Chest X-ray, PA view. Patient: 50 years old, sex F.
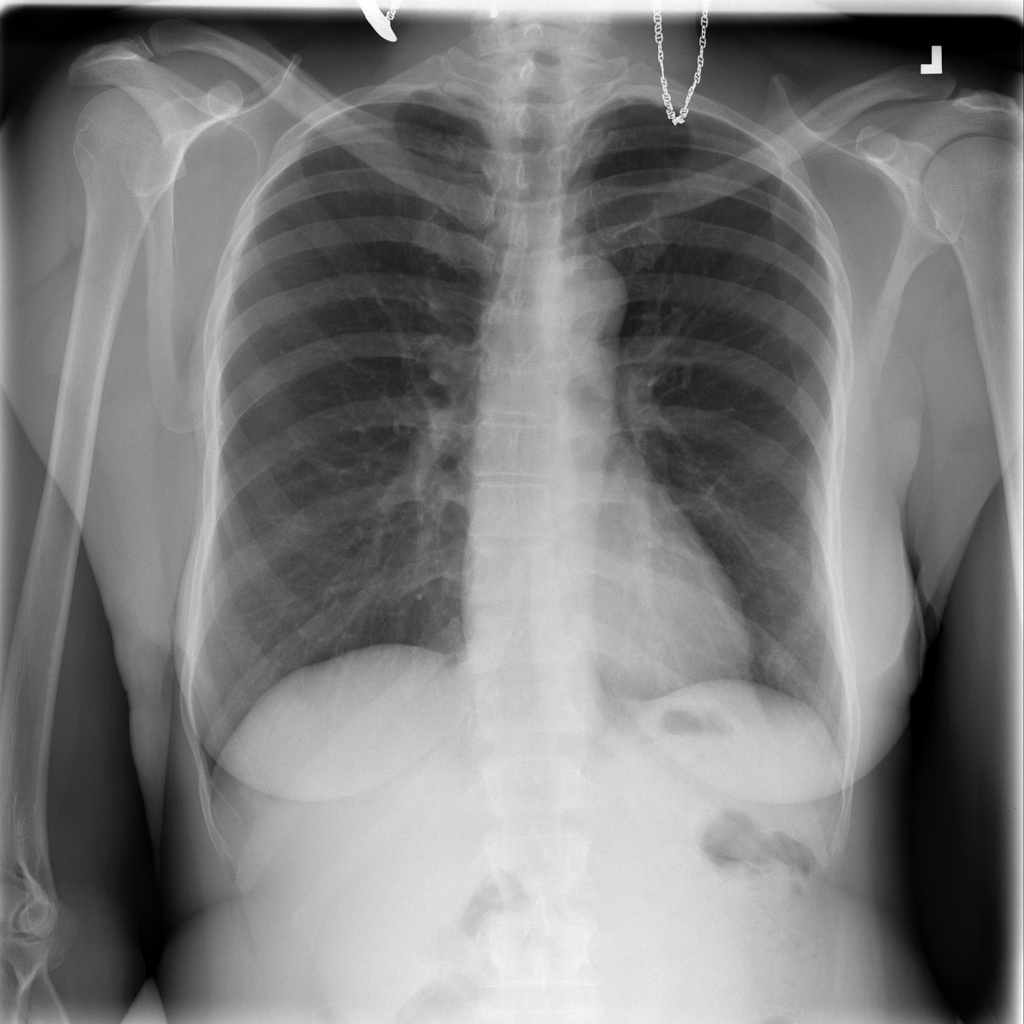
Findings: No Finding